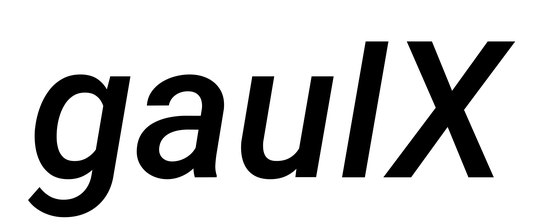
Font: Roboto-Italic_Medium_Italic